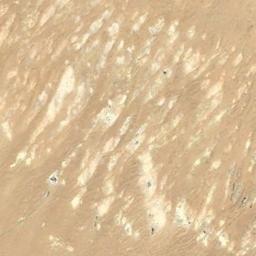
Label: desert